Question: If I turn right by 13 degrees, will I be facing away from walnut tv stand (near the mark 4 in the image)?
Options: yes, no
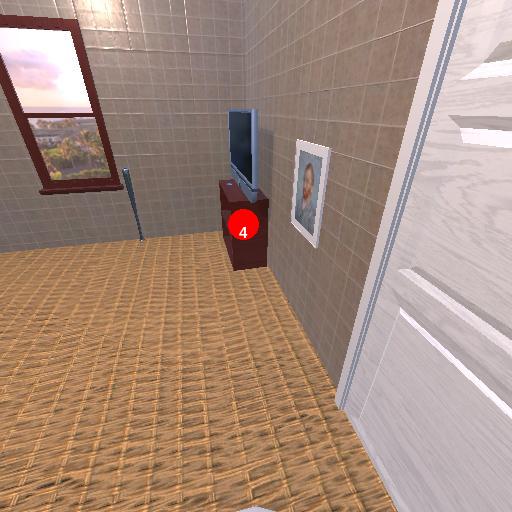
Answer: yes